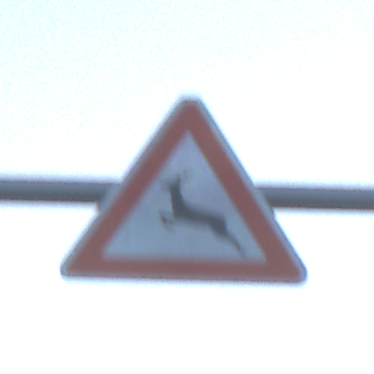
Verkehrszeichen: WildwechselRechts
Umgebung: Outdoor, RoadRail
Tageszeit: SunriseSunset
Wetter: PartlyCloudy
Licht: Natural
Jahreszeit: NotSpecified
Kontrast: LowContrast